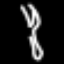
Label: fork